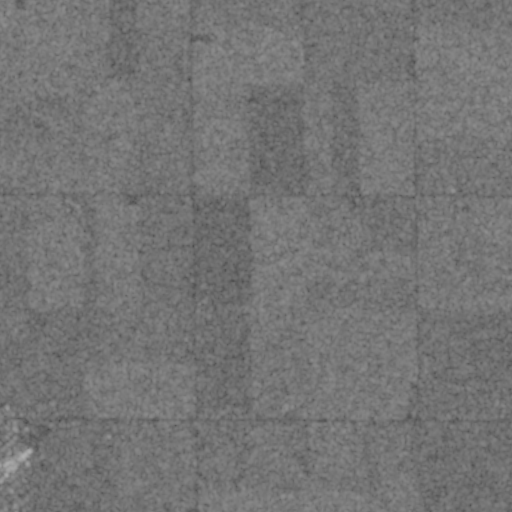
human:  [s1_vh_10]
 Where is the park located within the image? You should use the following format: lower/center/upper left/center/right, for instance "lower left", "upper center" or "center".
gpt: The park is located in the lower left of the image.
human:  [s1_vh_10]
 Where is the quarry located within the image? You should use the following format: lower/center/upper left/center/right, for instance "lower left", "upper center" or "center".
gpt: There is no quarry in the image.

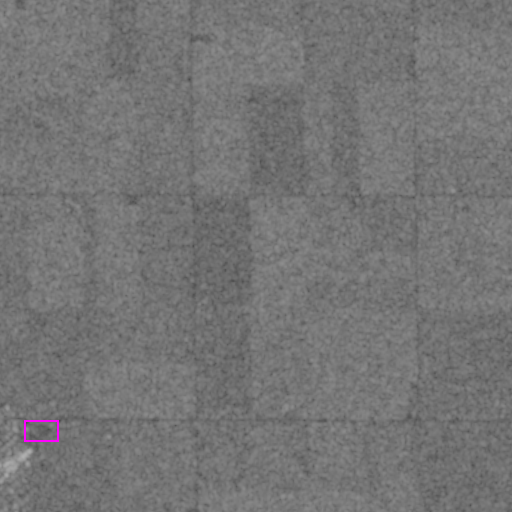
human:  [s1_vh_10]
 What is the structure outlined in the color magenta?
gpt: The structure outlined in magenta is a park.
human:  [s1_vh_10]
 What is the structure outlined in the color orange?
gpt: There is no orange outline.